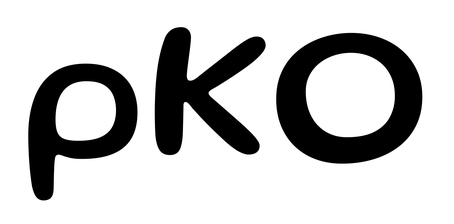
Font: Gluten_Regular